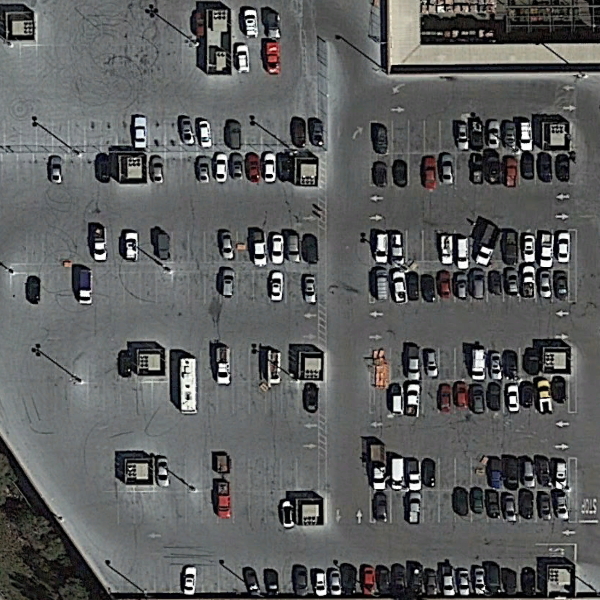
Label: Parking